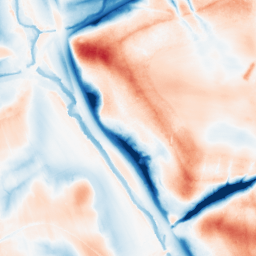
Category: trend_removal
Decomposition family: local_polynomial
Decomposition parameters: window_size: 51
degree: 1
Upsampling method: bspline
Upsampling parameters: scale: 4
Upsampling scale: 4